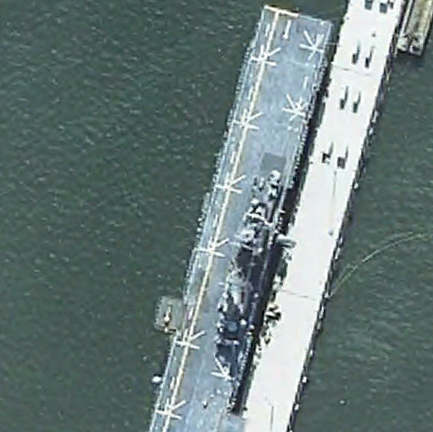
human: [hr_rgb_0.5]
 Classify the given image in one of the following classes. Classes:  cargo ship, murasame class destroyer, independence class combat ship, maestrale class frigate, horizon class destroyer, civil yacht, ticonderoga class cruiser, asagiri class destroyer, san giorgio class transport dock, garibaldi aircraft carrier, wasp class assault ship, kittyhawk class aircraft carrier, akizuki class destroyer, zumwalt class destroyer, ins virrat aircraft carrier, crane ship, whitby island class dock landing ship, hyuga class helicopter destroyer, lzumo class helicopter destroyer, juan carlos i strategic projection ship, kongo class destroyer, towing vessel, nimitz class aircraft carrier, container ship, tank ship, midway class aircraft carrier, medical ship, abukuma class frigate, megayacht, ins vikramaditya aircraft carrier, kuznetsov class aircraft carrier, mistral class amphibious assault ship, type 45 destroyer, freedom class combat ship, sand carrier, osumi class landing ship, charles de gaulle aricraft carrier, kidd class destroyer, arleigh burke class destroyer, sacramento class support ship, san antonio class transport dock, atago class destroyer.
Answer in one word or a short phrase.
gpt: Wasp class assault ship